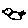
Label: bird